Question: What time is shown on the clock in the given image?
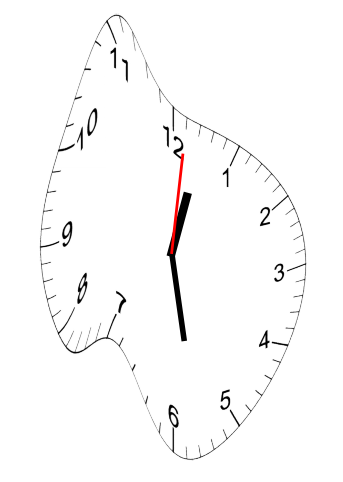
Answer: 12:28:01